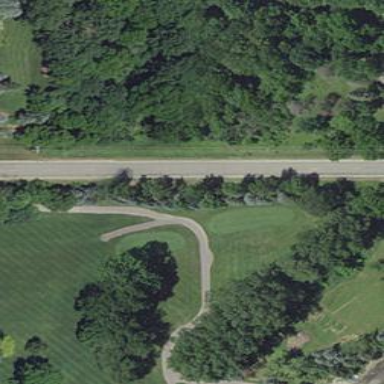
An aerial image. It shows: Pathway for golfing.